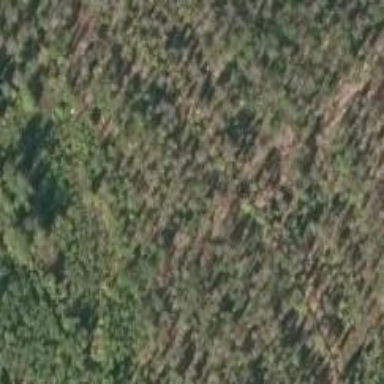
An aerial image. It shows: Woodland consisting mainly of needle-leaved trees.